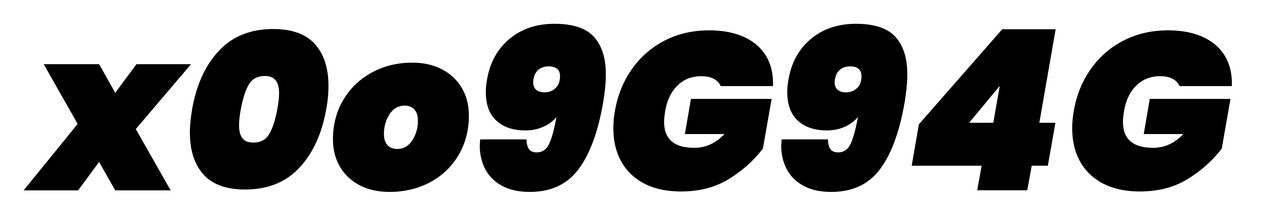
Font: Poppins-BlackItalic